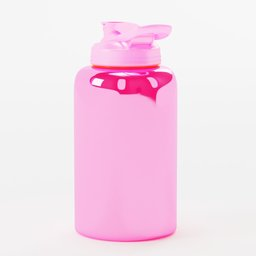
Label: tools